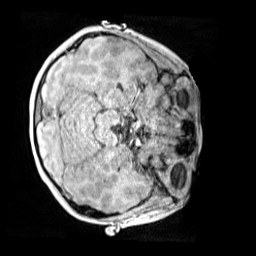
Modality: MP2RAGE
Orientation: axial
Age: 9
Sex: female
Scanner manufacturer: siemens
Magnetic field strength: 3 T
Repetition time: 4 s
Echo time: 0.00299 s